Interaction volume radius: 5 \u00c5
Interaction volume height: 30 \u00c5
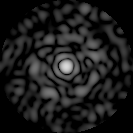
Disorder parameter: 0.8679